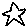
Label: star